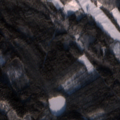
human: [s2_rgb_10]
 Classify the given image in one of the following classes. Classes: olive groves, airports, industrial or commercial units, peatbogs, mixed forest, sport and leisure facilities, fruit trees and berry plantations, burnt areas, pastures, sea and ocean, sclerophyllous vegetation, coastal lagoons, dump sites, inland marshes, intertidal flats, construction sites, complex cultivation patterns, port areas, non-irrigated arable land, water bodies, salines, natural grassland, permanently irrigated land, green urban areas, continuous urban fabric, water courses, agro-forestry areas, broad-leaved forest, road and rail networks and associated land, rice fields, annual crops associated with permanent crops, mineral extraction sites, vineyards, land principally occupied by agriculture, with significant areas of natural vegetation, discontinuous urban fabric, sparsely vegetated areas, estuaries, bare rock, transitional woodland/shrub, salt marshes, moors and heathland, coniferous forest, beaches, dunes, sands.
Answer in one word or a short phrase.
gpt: non-irrigated arable land, broad-leaved forest, coniferous forest, mixed forest